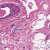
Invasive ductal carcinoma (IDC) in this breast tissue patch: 0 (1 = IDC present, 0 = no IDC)